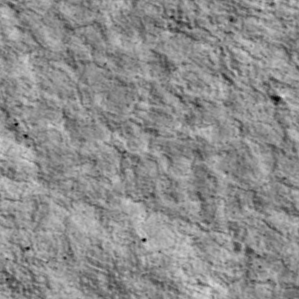
Label: non_frost